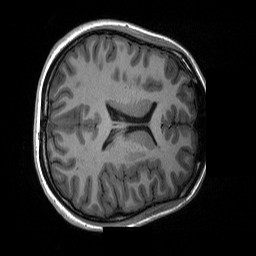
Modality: T1w
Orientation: axial
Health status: ill
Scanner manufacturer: siemens
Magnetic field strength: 3 T
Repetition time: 2.3 s
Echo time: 0.00226 s